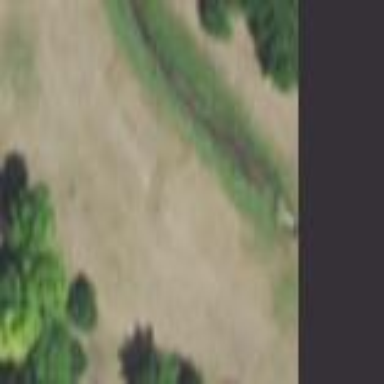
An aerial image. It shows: Golf fairway on grassy land designated for golfing activities.